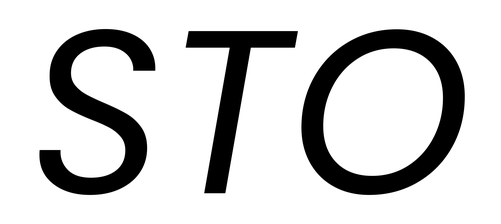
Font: Poppins-Italic